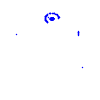
Particle: electron